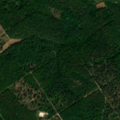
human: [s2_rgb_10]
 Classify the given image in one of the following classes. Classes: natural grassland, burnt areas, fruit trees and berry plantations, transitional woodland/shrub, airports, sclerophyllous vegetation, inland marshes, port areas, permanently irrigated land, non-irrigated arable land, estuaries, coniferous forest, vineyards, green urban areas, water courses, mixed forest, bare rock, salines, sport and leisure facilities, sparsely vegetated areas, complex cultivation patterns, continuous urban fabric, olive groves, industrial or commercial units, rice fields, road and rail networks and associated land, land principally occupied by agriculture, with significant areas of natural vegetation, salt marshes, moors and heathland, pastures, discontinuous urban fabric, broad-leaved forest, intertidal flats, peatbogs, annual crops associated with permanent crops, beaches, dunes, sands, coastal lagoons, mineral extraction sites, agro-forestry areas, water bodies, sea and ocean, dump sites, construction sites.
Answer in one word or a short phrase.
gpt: broad-leaved forest